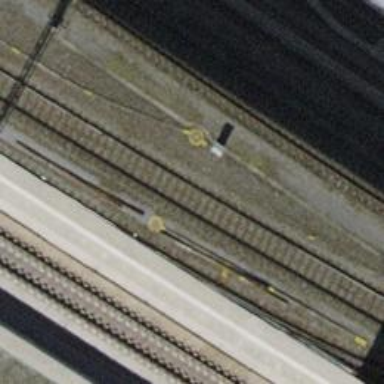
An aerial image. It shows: Railway siding with one electrified track and contact line for powering the train.